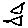
Label: triangle